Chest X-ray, PA view. Patient: 56 years old, sex M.
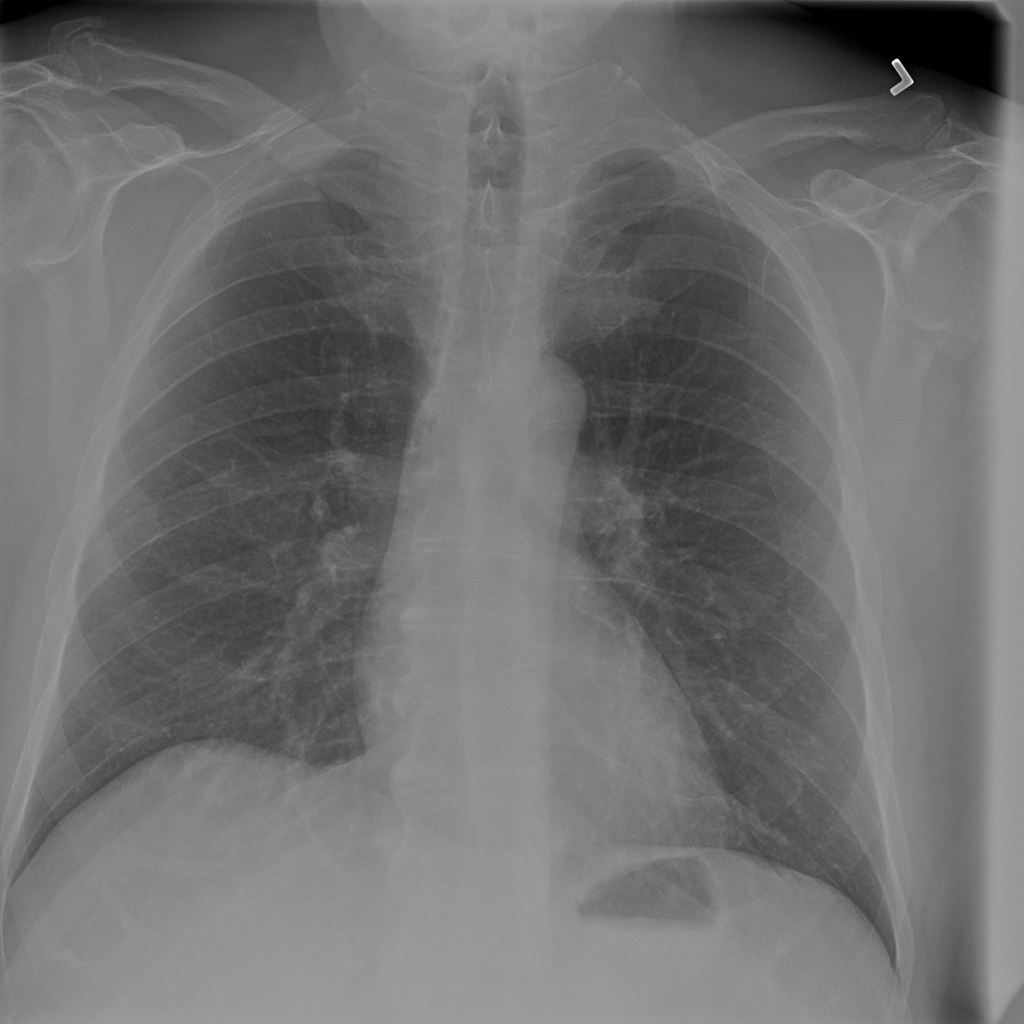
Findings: Infiltration